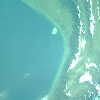
Label: water